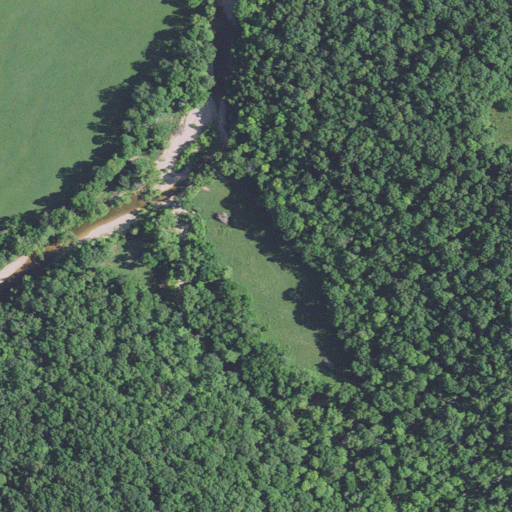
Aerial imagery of valley in Missouri named Sugar Camp Hollow containing deciduous forest, pasture, and mixed forest